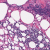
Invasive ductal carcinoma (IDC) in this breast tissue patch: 0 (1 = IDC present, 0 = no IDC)